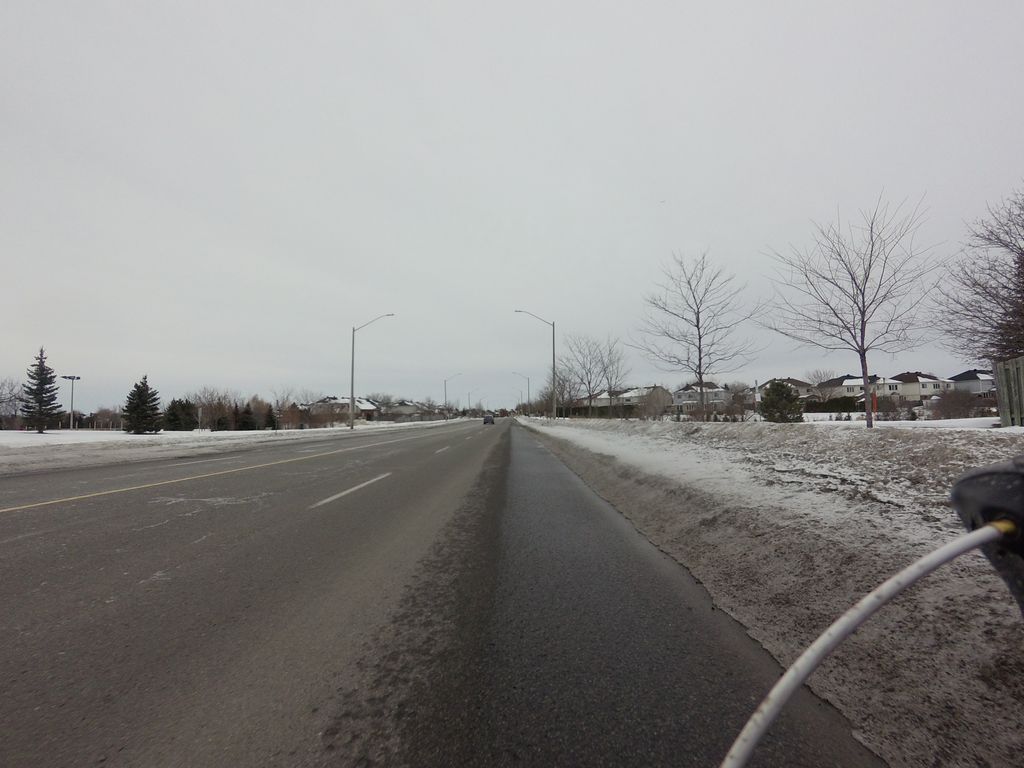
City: ottawa-gatineau